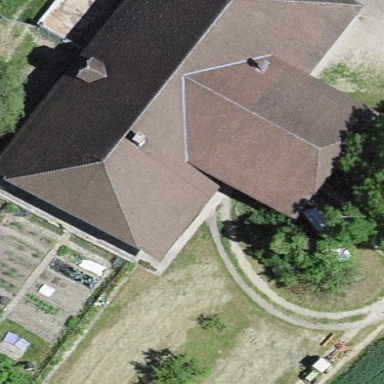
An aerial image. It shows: Farm building.